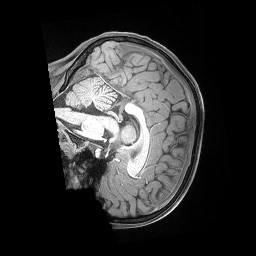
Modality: T1w
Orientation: sagittal
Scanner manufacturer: siemens
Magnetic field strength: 3 T
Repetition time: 2.53 s
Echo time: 0.00169 s